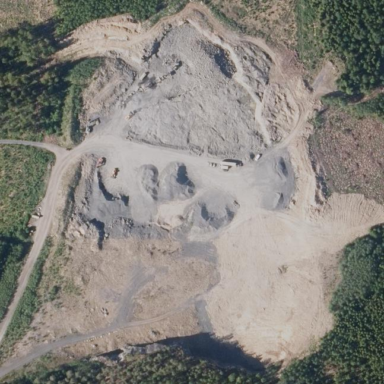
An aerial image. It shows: Quarry area where gravel is extracted.